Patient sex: M
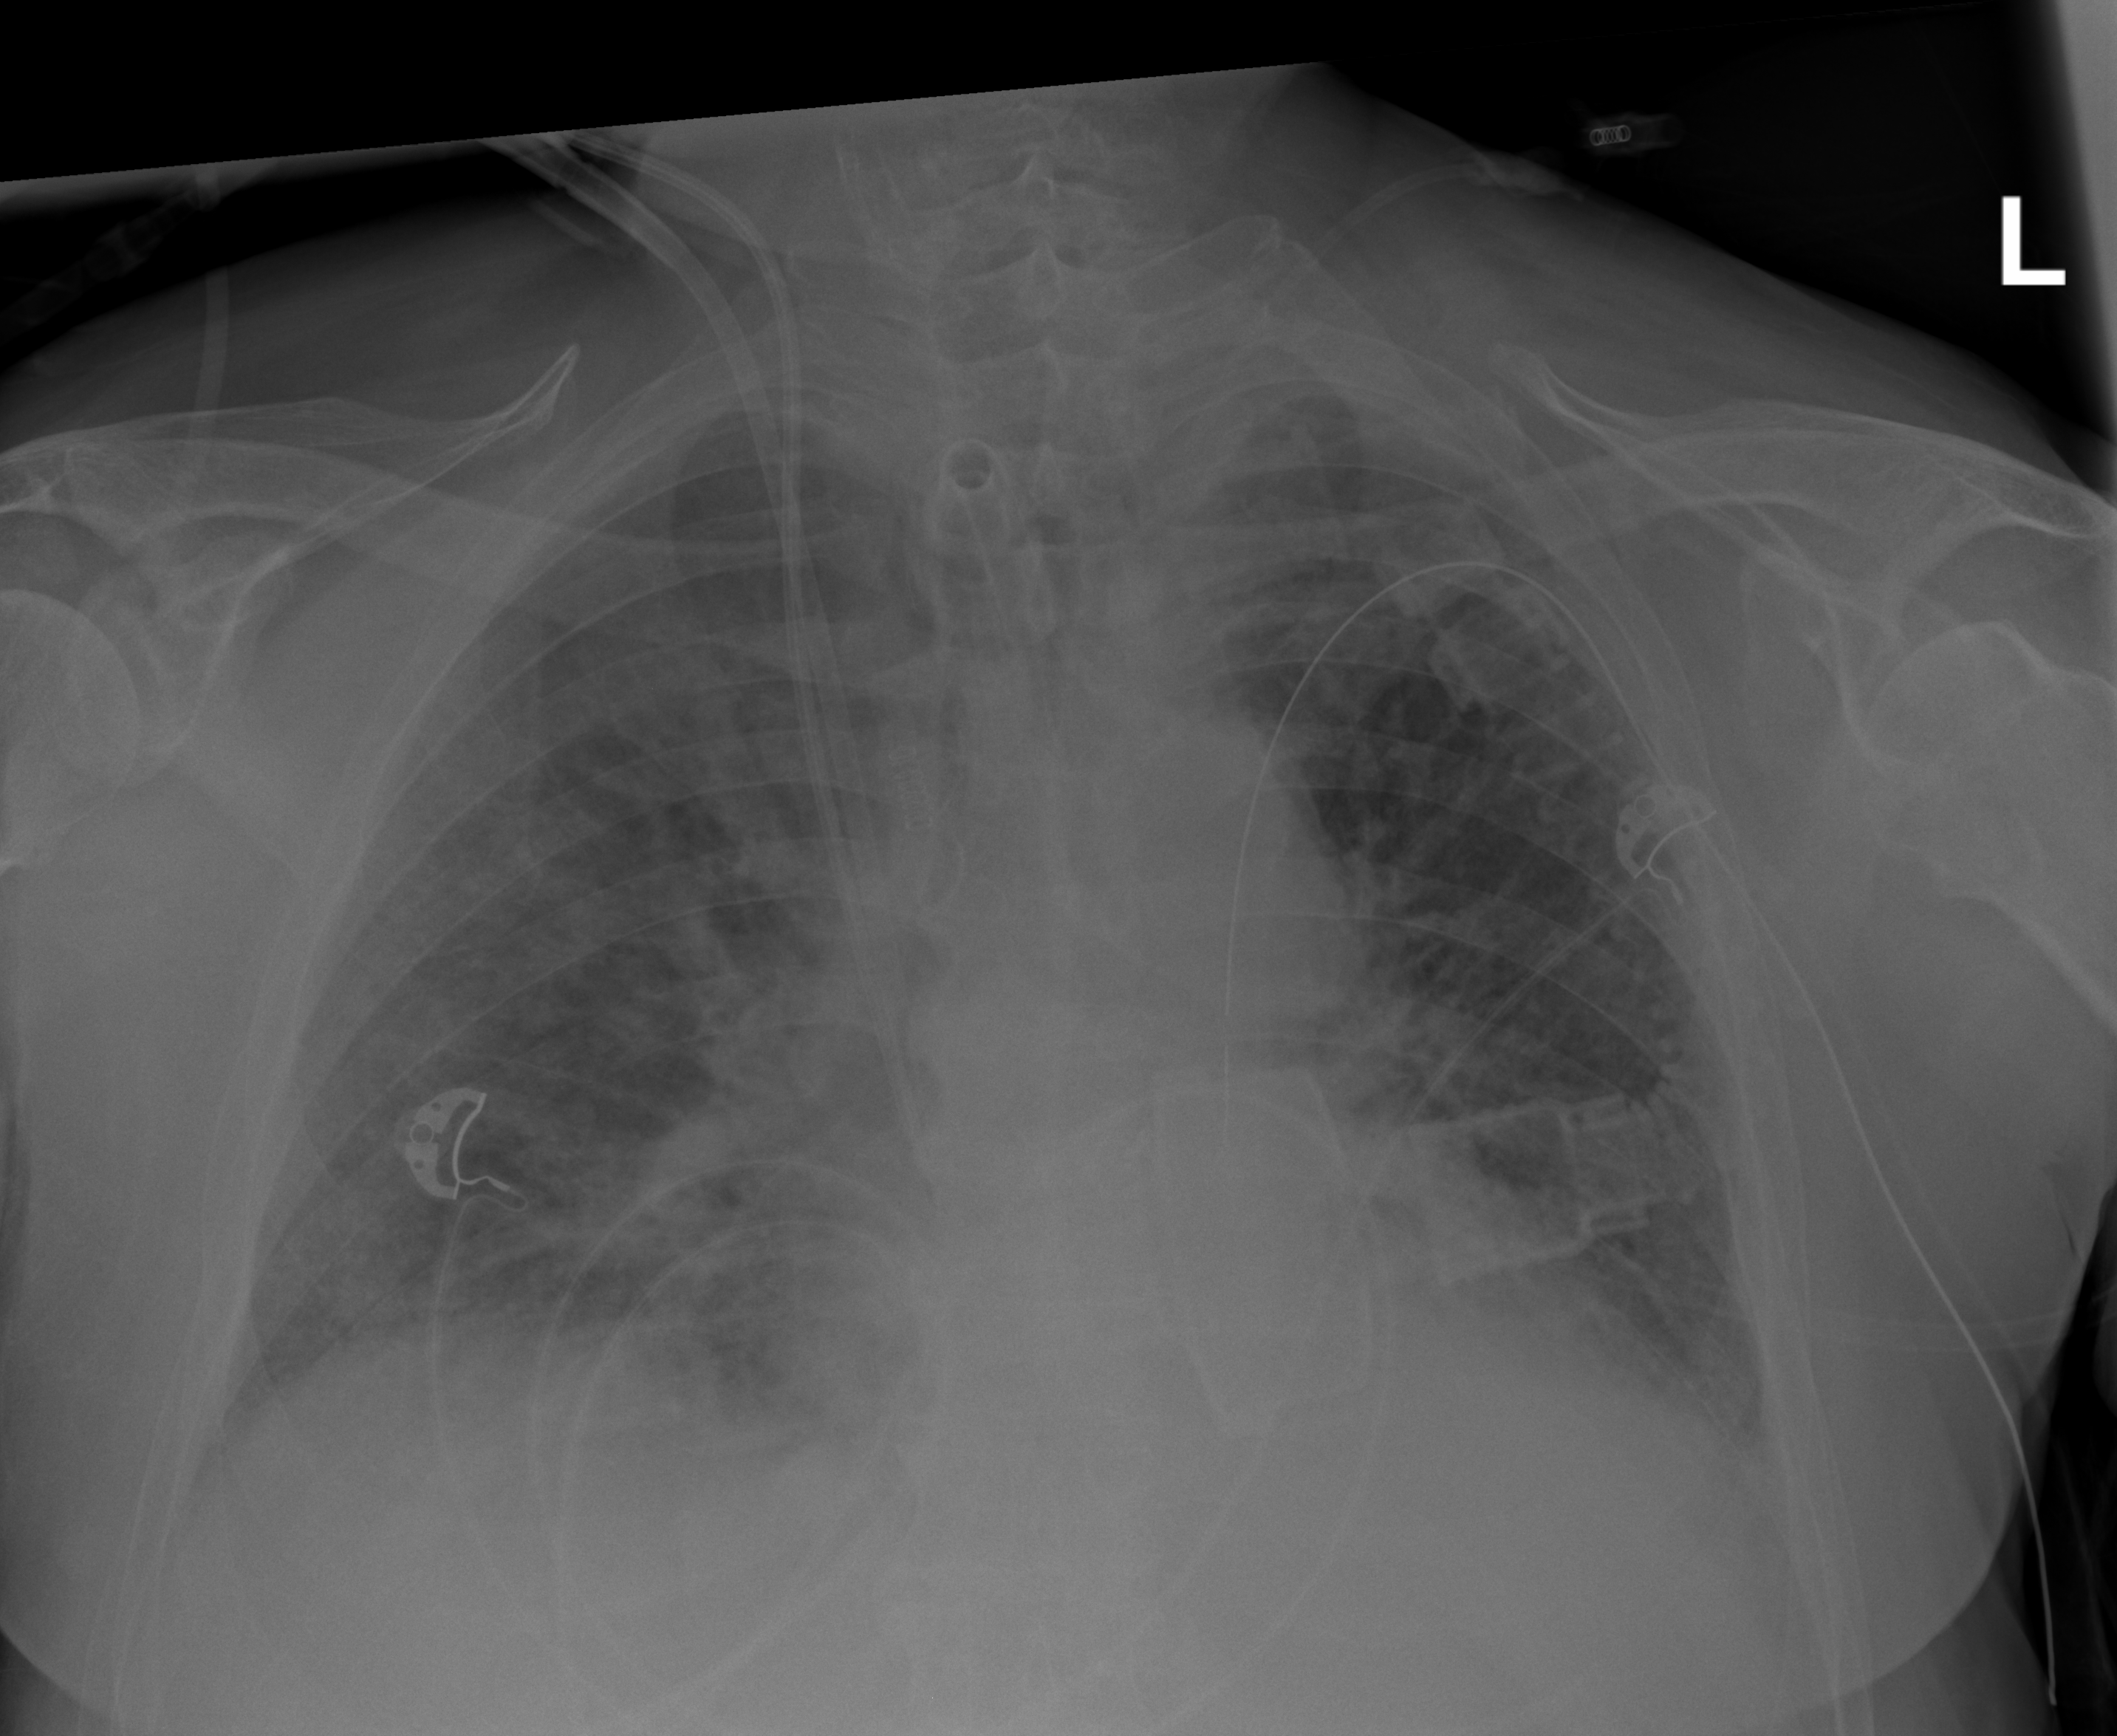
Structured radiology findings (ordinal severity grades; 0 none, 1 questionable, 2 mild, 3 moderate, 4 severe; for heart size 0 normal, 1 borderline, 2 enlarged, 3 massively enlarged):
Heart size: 2
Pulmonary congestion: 2
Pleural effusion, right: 2
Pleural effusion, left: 3
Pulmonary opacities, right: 3
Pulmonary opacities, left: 3
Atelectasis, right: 2
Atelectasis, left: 2